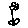
Label: flower